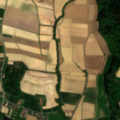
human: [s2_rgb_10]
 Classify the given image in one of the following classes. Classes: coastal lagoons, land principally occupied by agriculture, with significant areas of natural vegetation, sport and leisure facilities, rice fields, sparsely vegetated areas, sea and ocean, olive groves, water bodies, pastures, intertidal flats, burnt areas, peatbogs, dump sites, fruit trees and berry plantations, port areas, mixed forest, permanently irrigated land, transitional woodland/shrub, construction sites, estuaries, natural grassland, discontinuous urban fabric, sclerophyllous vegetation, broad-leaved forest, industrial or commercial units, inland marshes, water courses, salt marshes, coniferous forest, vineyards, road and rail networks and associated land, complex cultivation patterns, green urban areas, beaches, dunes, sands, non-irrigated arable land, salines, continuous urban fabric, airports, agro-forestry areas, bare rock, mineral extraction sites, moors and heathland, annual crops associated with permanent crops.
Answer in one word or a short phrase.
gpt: non-irrigated arable land, complex cultivation patterns, mixed forest